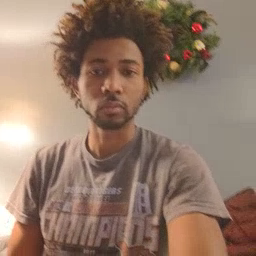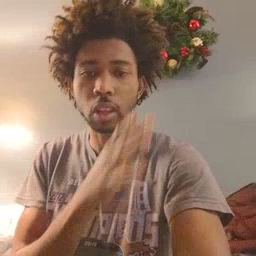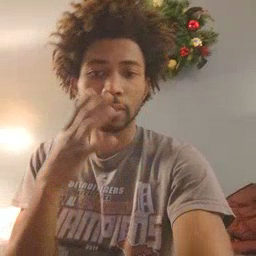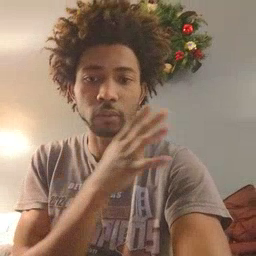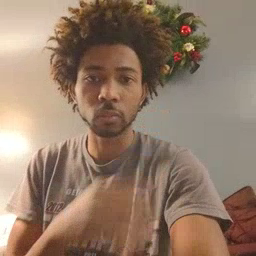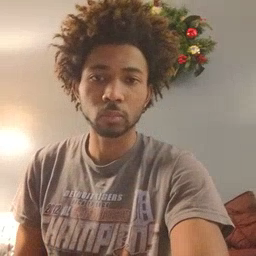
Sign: farm